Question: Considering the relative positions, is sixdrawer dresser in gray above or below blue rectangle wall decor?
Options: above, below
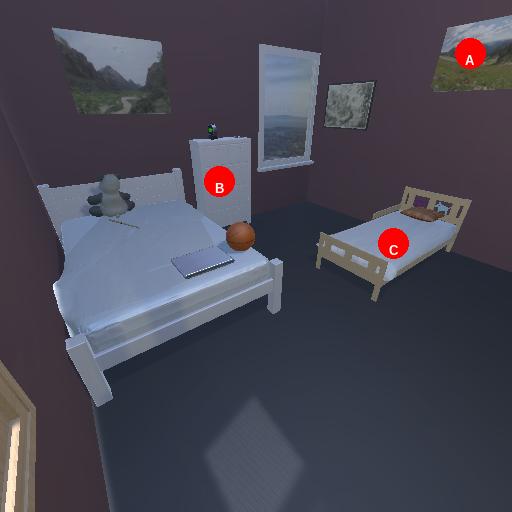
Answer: above